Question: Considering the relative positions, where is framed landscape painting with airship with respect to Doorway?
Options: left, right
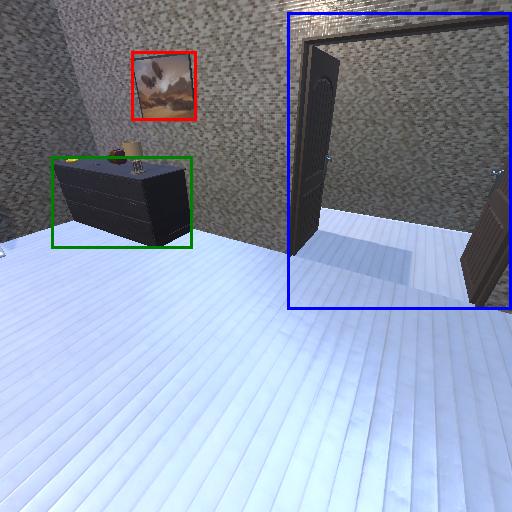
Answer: left